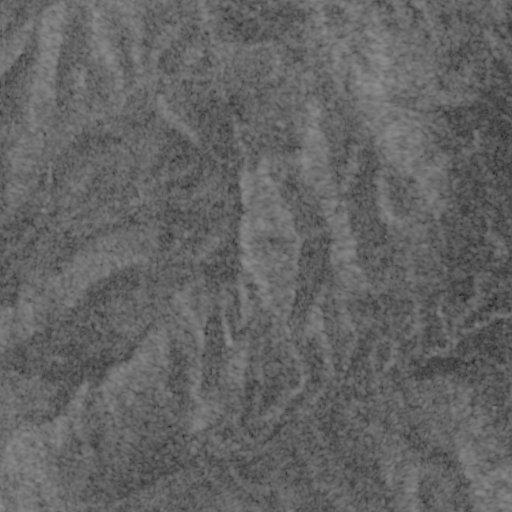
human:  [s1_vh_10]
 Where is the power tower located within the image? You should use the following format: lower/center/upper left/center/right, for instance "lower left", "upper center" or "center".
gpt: The power tower is located in the lower left of the image.
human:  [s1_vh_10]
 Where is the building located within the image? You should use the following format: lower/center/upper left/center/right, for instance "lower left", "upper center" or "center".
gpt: The building is located in the lower right of the image.
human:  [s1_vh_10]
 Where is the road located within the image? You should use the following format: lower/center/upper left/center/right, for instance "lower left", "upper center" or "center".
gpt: There is no road in the image.

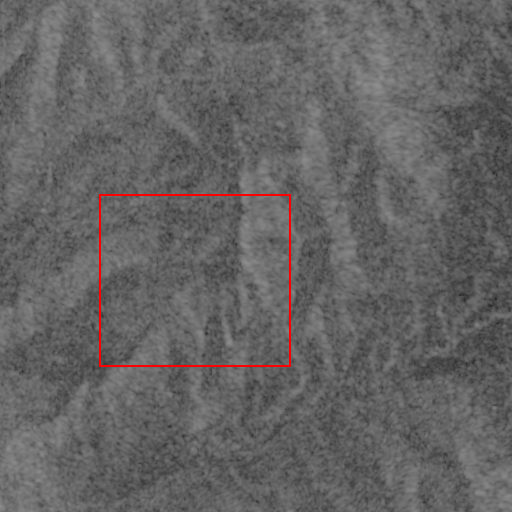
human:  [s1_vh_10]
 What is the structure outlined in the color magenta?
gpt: There is no magenta outline.
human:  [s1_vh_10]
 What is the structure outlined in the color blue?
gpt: There is no structure outlined in blue.